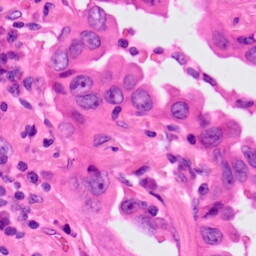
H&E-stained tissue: Lung